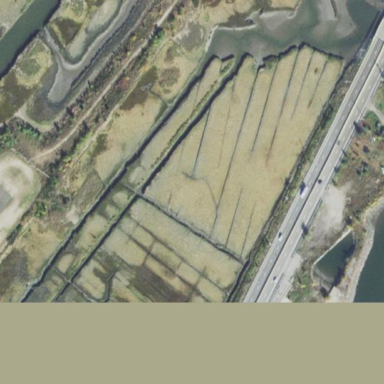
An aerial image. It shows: Saltmarsh wetland area.